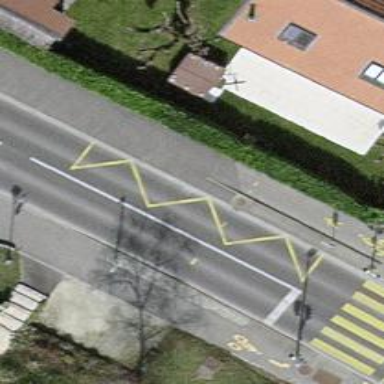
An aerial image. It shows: Bus stop with platform for public transport.